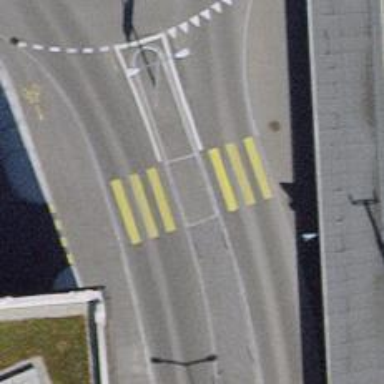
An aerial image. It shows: Traffic calming island.